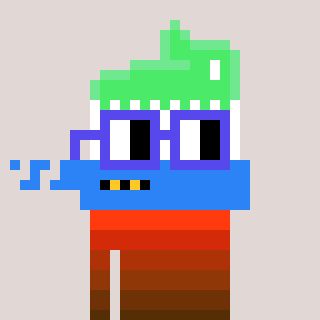
a pixel art character with square blue glasses, a toothbrush-shaped head and a magenta-colored body on a warm background